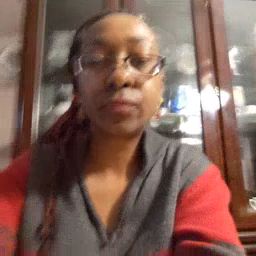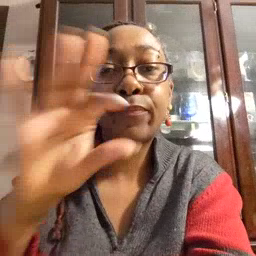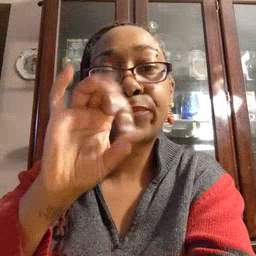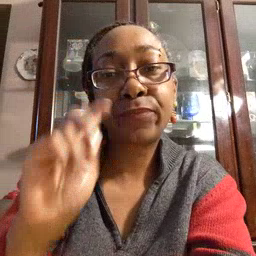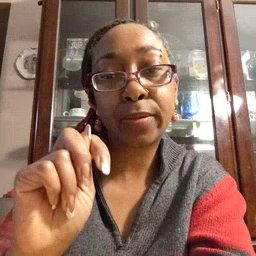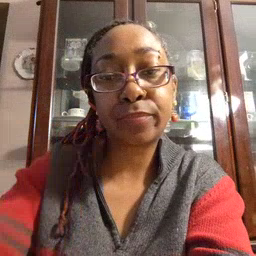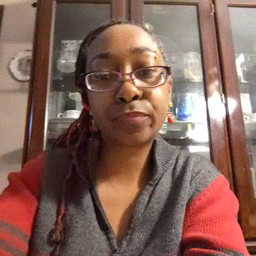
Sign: feet